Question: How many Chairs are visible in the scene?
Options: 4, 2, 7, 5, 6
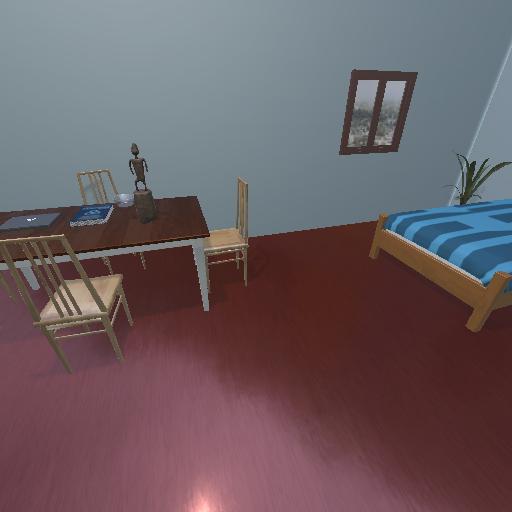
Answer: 4